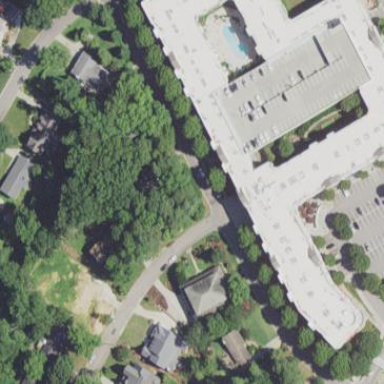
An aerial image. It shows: Retail building.